Question: I have the following Simulink model:

I would like to externally provide inputs 'u<URL> that I could set the [LoadExternalInput and ExternalInput][3] options, and they default to the vector '[t u]'.
But my 'u[k]' and 'y[k]' are vectors, and it looks like the 'ExternalInput' can only specify vector. So each row of '[t u]' is the value of the entire vector 'u' at time 't'.
The sizes of 'u[k]' and 'y[k]' in my model here are not necessarily known ahead of time. Is there a way to pass in these vectors (as structs, perhaps)?
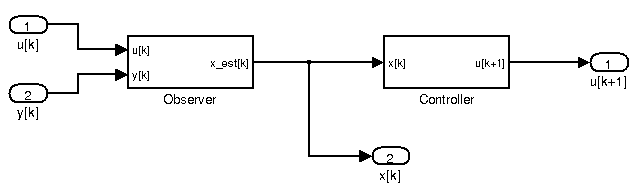
Answer: From <URL> I've found that I could do something like
'''
sim('myModel', 'LoadExternalInput', 'on', 'ExternalInput', 'u, y');
'''
where 'u' and 'y' are structures with fields 'time', 'signals.values', and 'signals.dimensions'; each row of 'signals.values' is a vector corresponding to a n element of 'time'. 'signals.dimensions' is the dimension of 'signals.values'. I have to manually set the In1 ports to expect the same dimension as 'u.signals.values' (well, I can of course do it programatically before hand..):
> You must set the parameter of the Inport or the Trigger block to be the same value as the 'dimensions' field of the corresponding input structure. If the values differ, an error message is displayed when you try to simulate the model.
(from <URL>
What's the point of setting 'signals.dimensions' if I have to set the dimension on the In1 block manually anyhow? Anyway that might have to be how I do this: just examine 'u' and 'y' before running the simulation, then setting the Inblock properties (programatically, of course) to expect vectors of that length.
I am still hoping there is a more elegant solution for this.